Interaction volume radius: 5 \u00c5
Interaction volume height: 10 \u00c5
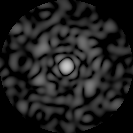
Disorder parameter: 0.8641